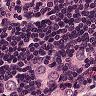
Metastatic tissue present: yes